Interaction volume radius: 10 \u00c5
Interaction volume height: 30 \u00c5
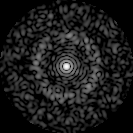
Disorder parameter: 0.8602